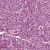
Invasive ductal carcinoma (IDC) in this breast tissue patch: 1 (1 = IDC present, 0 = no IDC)